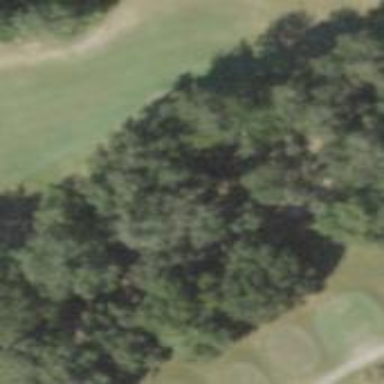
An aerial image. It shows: Path designated for golf carts.